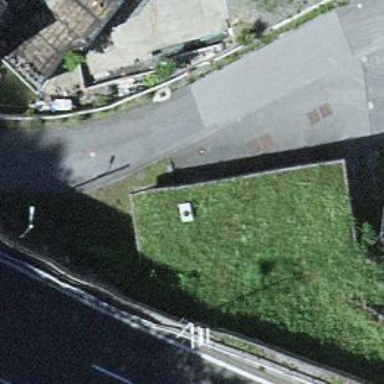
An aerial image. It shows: Service building.